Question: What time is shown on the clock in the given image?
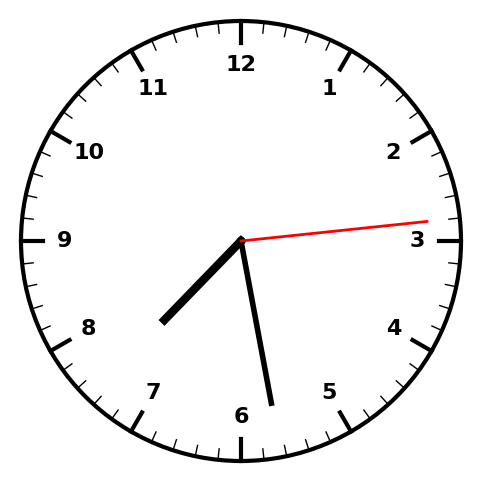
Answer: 07:28:14